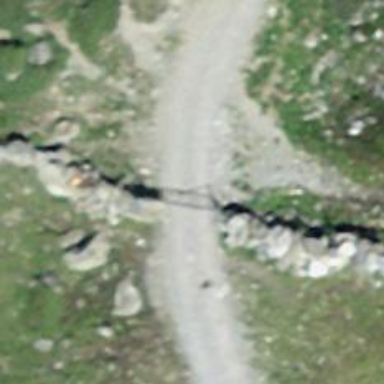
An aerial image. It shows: Gate.